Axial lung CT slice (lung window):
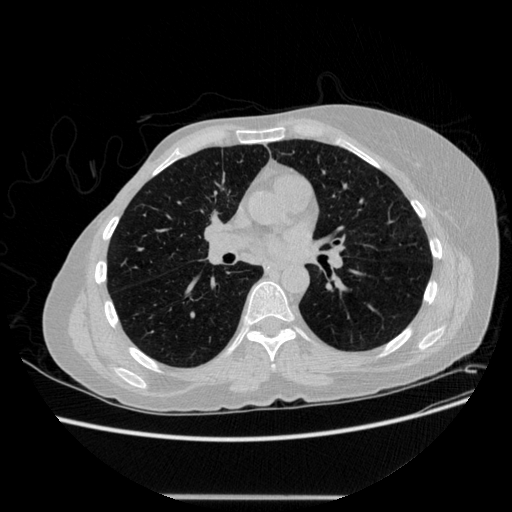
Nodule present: no